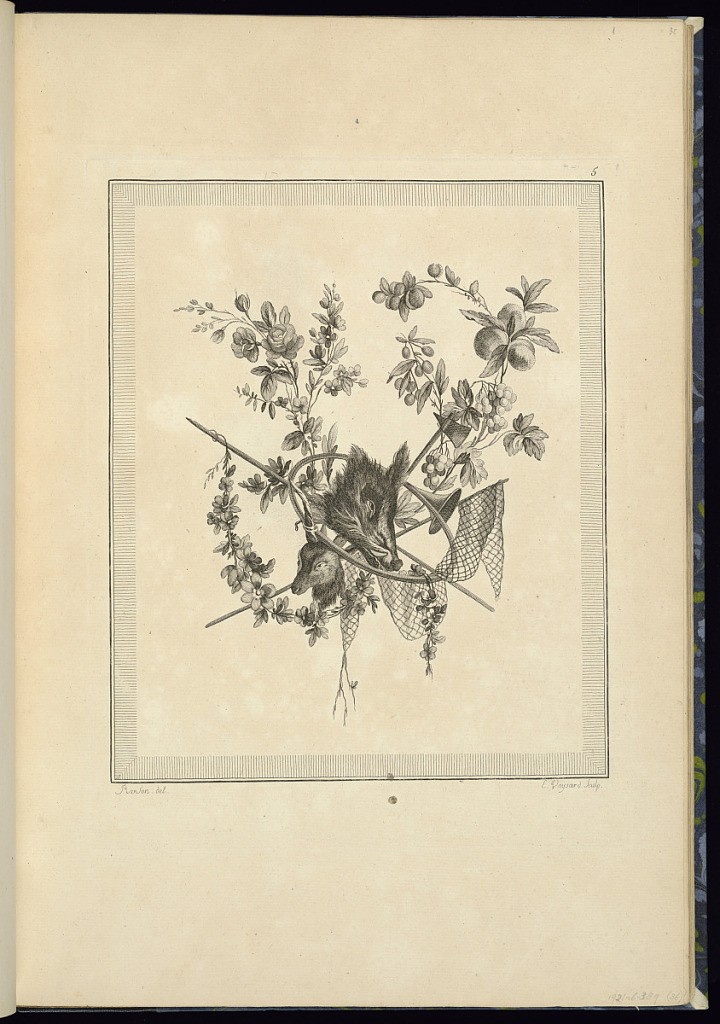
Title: Hunting Trophy Design
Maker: Pierre Ranson, French, 1736–1786
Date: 1778
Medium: Etching on laid paper
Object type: Print
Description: Design for a hunting trophy incorporating a horn, animal heads, boar's head, axe, net, foliate branches, festoon of flowers, and fruit. The plate is numbered and signed.